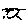
Label: sun